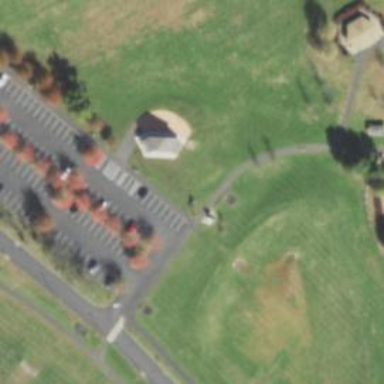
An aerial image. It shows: Memorial site with historic significance.